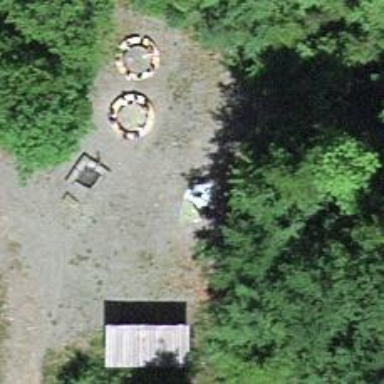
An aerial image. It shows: Picnic site with barbecue facilities available.